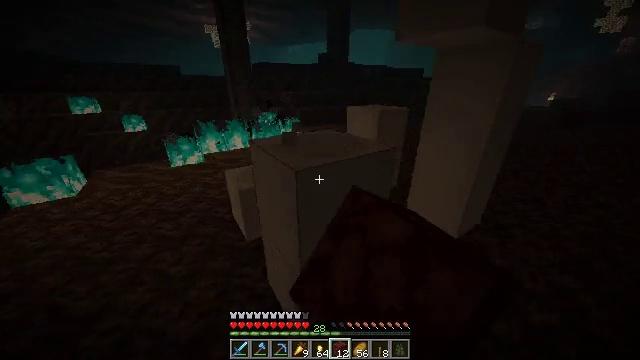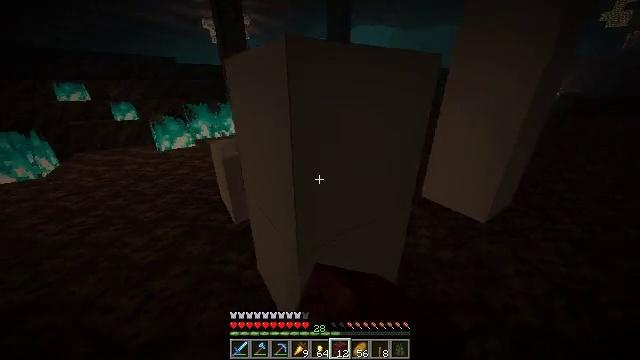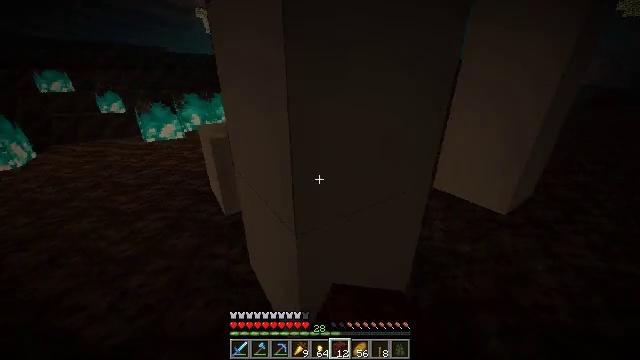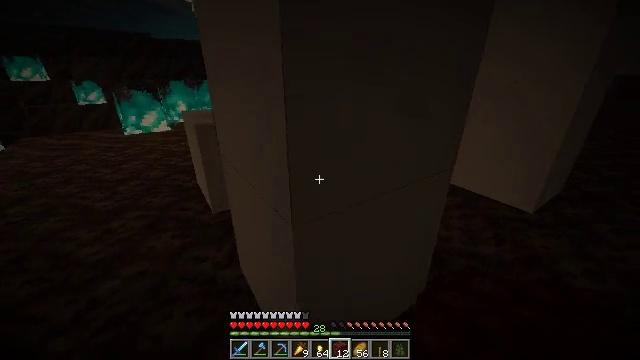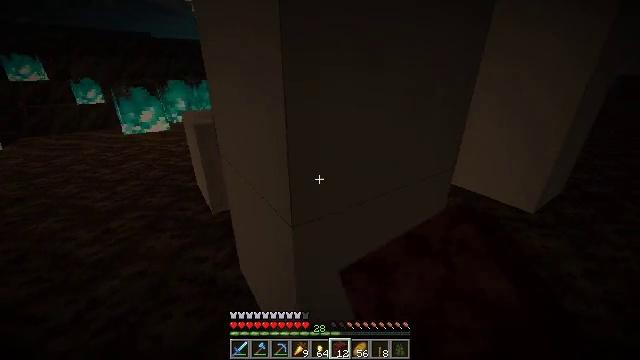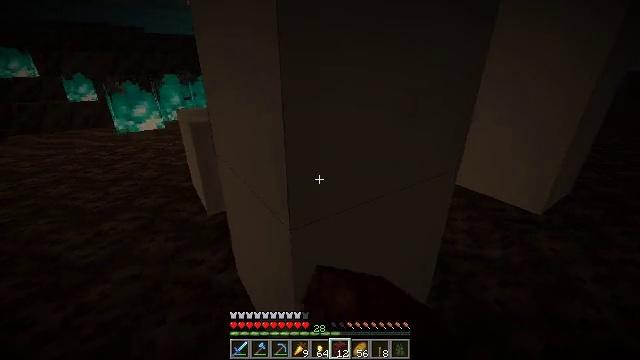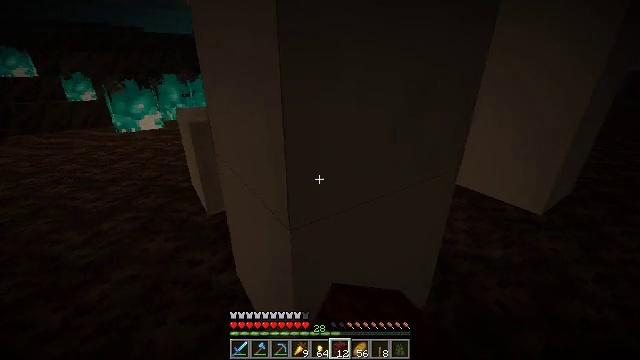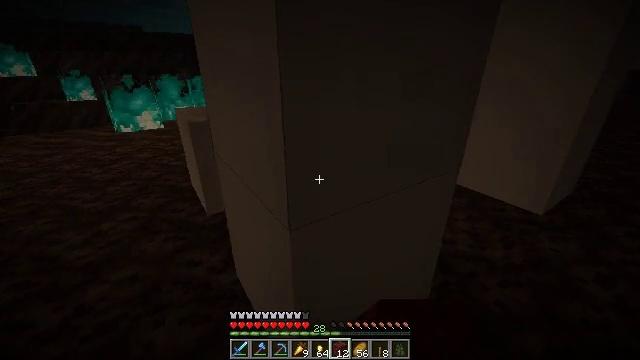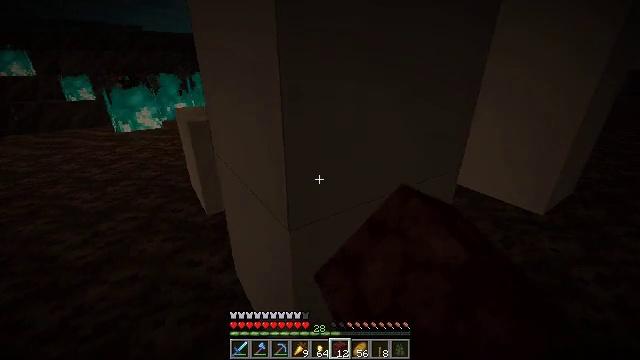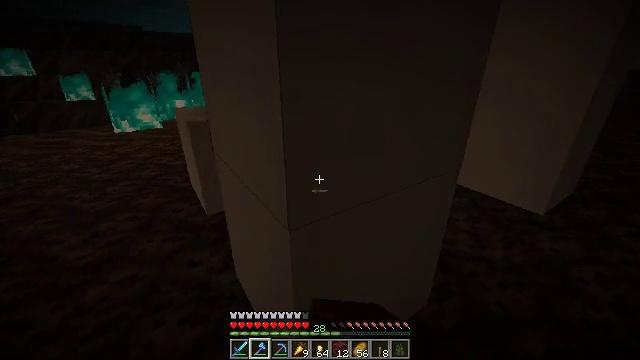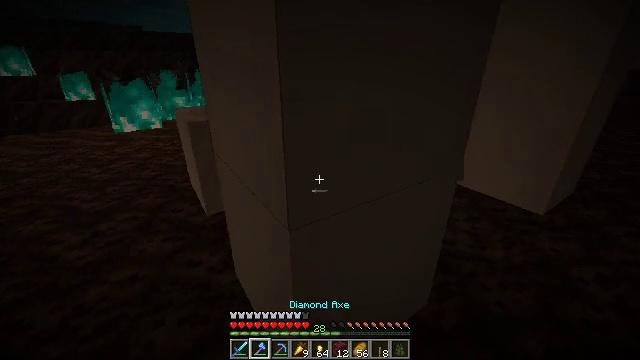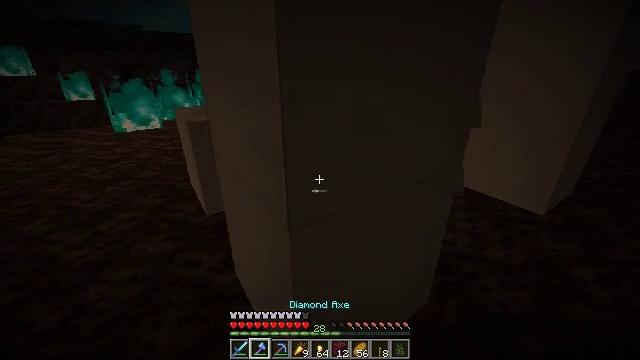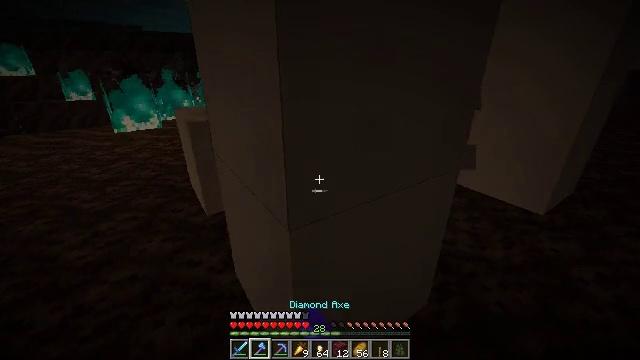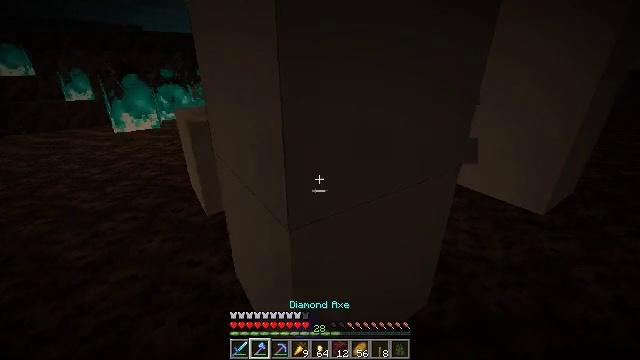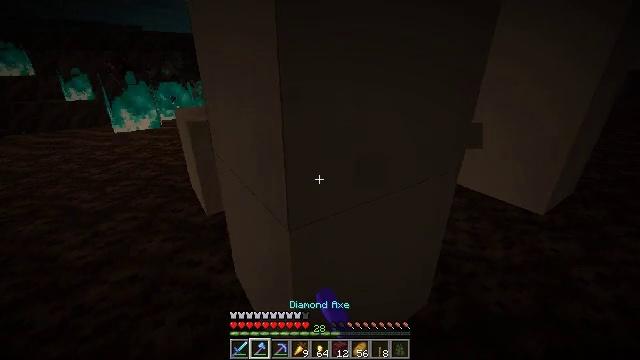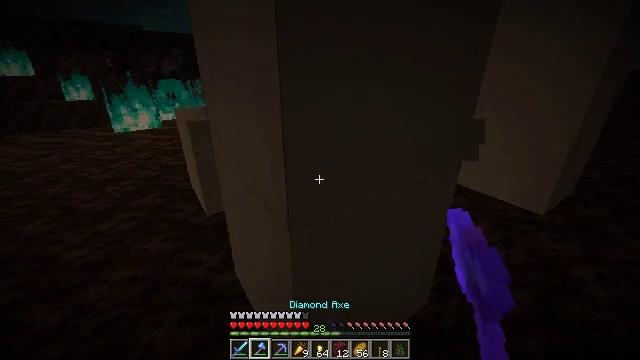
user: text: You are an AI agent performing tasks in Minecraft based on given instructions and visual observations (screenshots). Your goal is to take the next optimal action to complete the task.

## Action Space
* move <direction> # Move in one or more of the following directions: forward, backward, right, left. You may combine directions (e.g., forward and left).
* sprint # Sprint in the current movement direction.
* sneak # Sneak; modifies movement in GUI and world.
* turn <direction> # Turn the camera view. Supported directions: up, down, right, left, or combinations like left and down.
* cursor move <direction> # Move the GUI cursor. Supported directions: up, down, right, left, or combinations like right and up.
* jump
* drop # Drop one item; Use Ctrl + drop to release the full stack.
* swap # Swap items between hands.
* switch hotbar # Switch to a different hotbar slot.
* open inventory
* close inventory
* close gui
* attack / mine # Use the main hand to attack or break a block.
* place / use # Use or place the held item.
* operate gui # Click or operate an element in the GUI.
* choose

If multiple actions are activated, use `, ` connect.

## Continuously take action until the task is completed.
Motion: motion action
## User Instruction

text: Mine the bone block found in fossils.
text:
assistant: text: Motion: attack / mine
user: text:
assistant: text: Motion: attack / mine
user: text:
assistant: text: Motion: attack / mine
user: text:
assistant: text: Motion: attack / mine
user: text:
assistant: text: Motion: attack / mine
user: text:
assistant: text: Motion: attack / mine
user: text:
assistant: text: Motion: attack / mine
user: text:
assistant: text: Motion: attack / mine
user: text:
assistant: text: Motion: attack / mine, switch to hotbar 2
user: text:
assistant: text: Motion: attack / mine, switch to hotbar 2
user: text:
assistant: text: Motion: attack / mine, switch to hotbar 2
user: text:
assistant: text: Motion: attack / mine
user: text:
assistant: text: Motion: attack / mine
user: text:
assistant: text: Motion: attack / mine
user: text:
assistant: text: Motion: attack / mine
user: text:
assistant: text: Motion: turn up, attack / mine
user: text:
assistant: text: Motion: turn up, attack / mine
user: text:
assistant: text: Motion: attack / mine
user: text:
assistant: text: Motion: attack / mine, switch to hotbar 3
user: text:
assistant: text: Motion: attack / mine, switch to hotbar 3
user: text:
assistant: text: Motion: attack / mine, switch to hotbar 3
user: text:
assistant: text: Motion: attack / mine, switch to hotbar 3
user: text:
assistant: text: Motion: attack / mine
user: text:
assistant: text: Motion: attack / mine
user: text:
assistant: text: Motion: attack / mine
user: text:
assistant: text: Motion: attack / mine
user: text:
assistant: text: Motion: attack / mine
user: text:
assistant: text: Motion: attack / mine
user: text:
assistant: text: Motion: turn right and down, attack / mine
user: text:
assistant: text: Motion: turn right and down, attack / mine